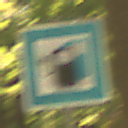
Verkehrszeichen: LadestationFuerElektrofahrzeuge
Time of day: Midday
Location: Outdoor (Nature)
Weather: PartlyCloudy
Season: NotSpecified
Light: Natural